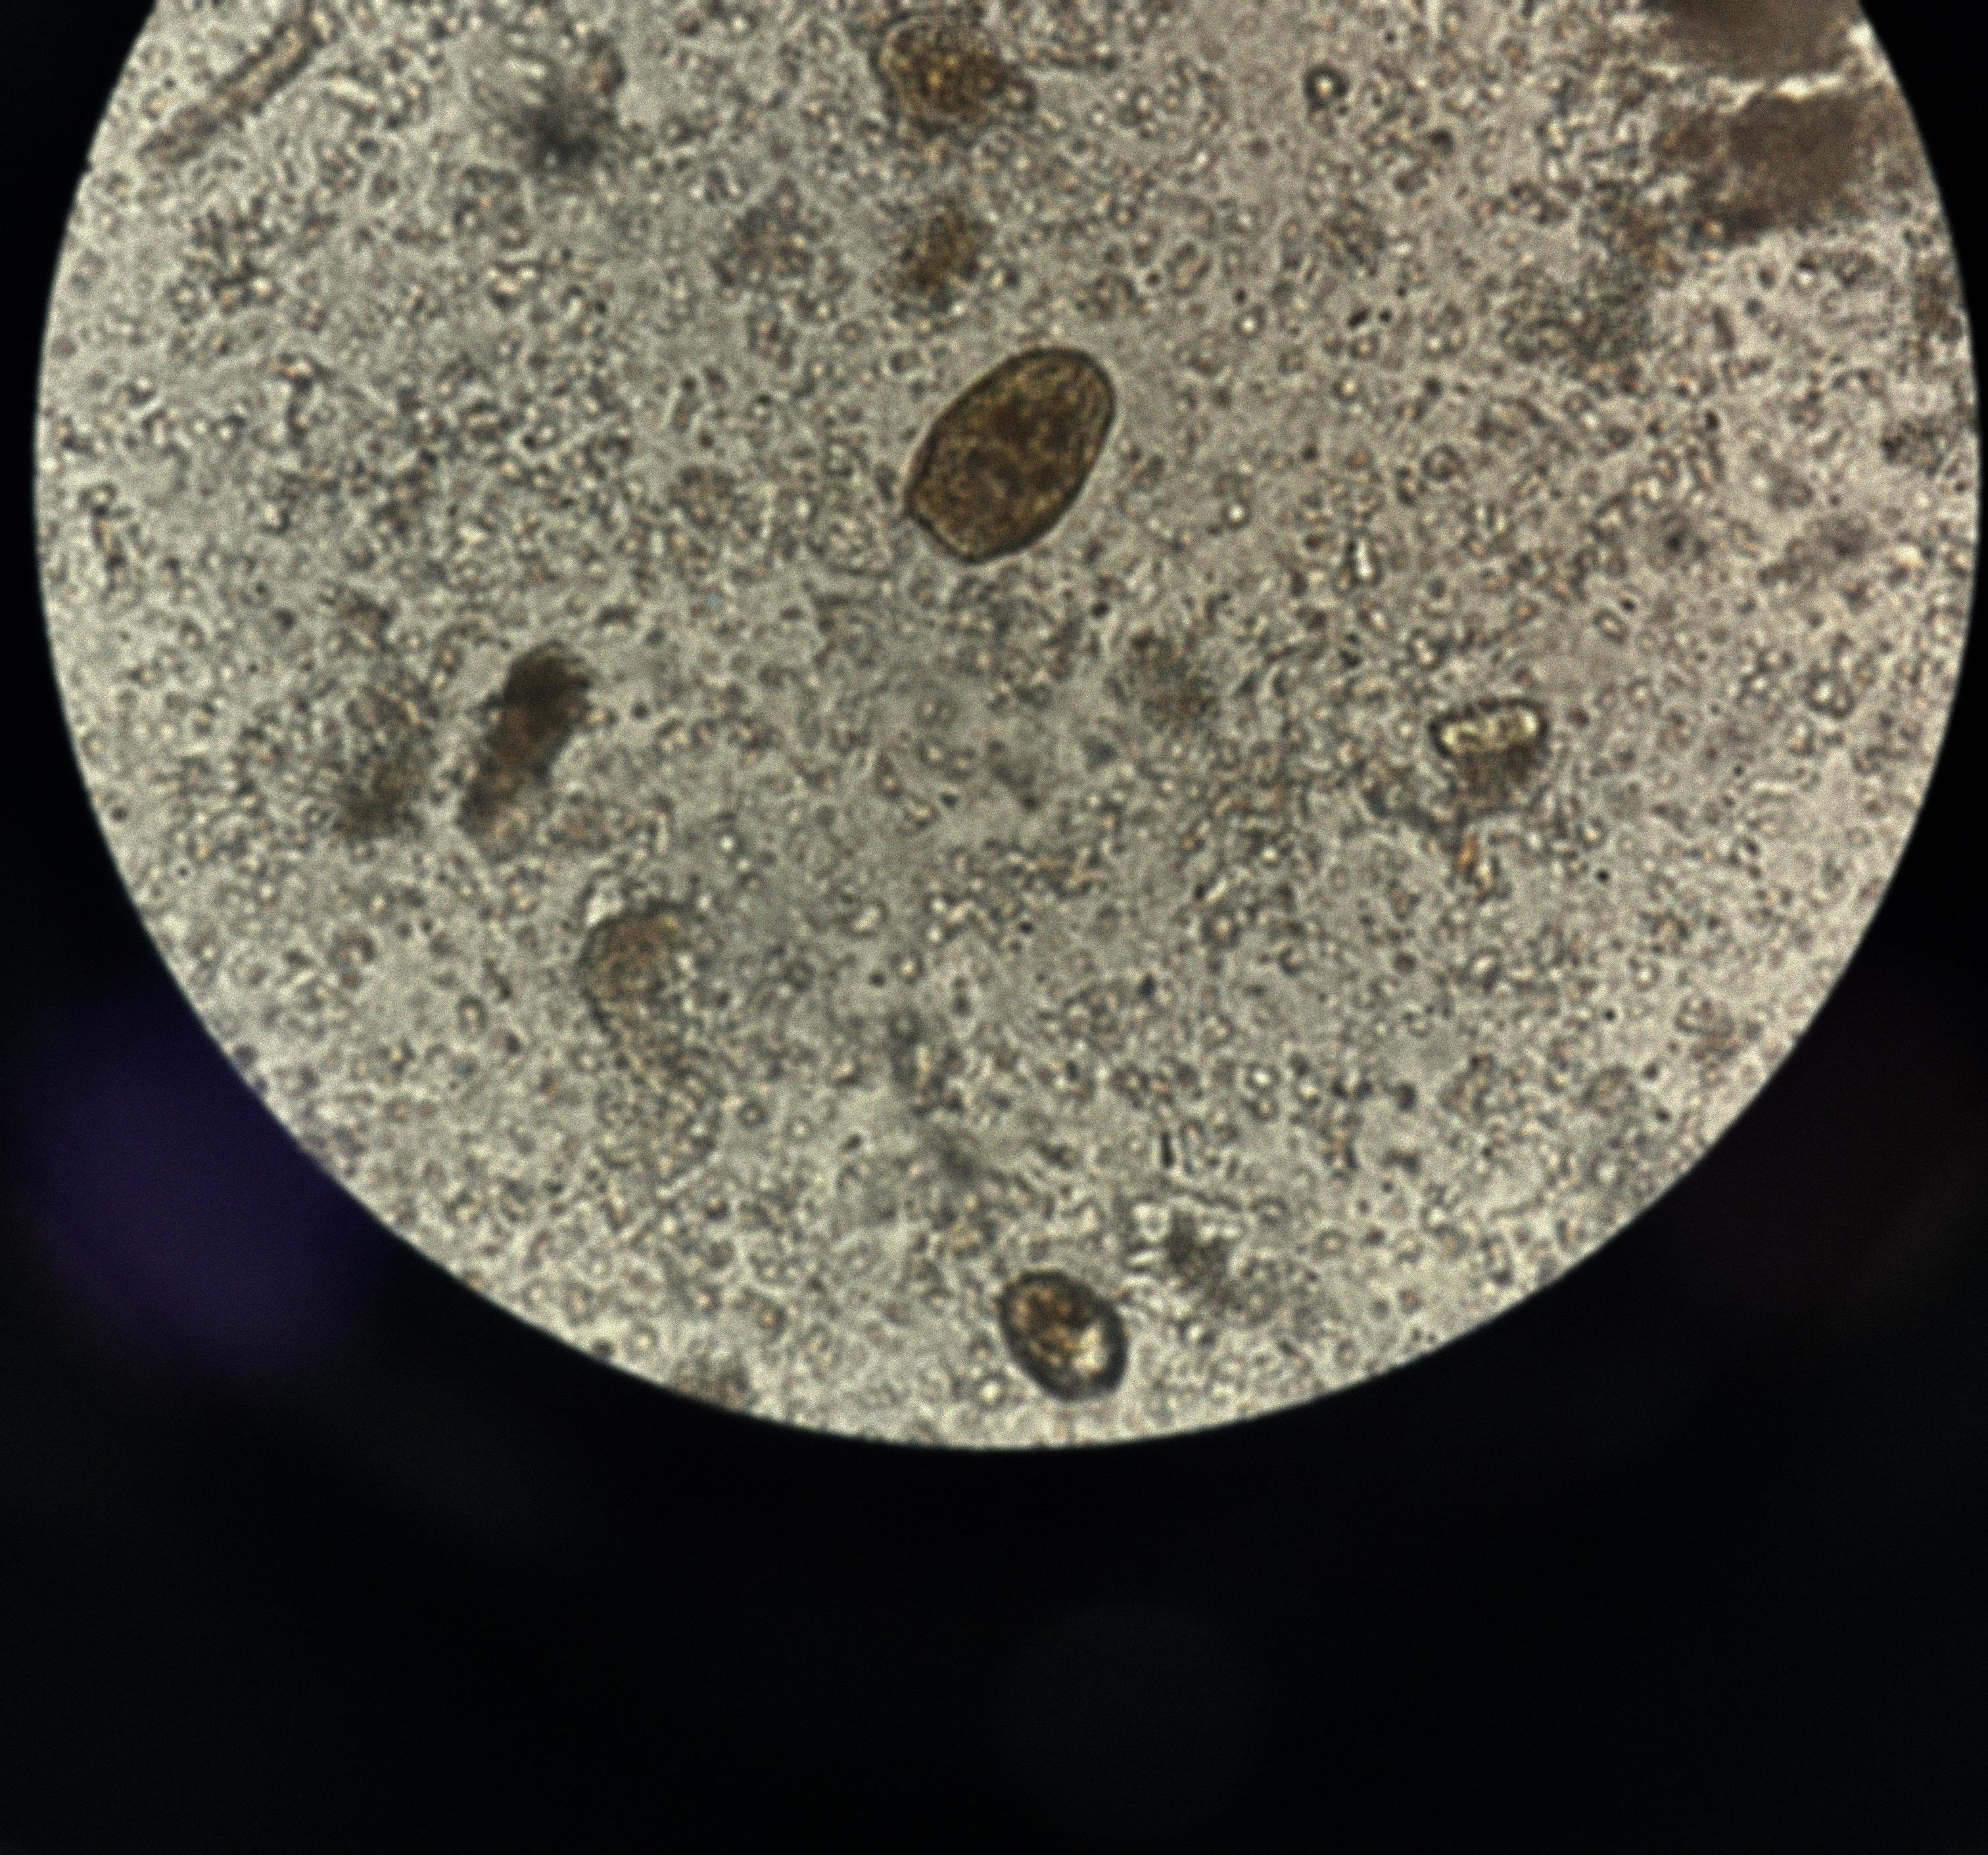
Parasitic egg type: Paragonimus spp